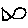
Label: fish